Interaction volume radius: 10 \u00c5
Interaction volume height: 15 \u00c5
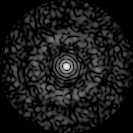
Disorder parameter: 0.8682